Question: I use <URL>.
So the main problem is that I need to see the checkbox (thead/td, and it shouldn't be active when clicked to sort the table as the row above) and also always see the tfoot - which is also hidden when add filter...
Here are my settings
'''
var Props = {
popup_filters: true,
mark_active_columns: true,
sort: true,
sort_config: {
sort_types:['EU','EU','EU','EU','EU','EU','EU','EU','EU','EU','EU','EU','EU','EU']
},
loader: true,
loader_html: '<img src="/images/load.gif" style="vertical-align:middle; margin:0 5px 0 5px"><span>Zarezhdane...</span>',
mark_active_columns: true,
col_0: "select",
col_1: "multiple",
col_2: "select",
col_3: "select",
cEUtom_slc_options: {
cols:[1],
texts: [['0- 50','60 - 80','80 - 100']],
values: [
['<=50','>60 && <=80','>80 && <=100']
],
sorts: [false],
sort_config: {
sort_types:['EU','EU','EU','EU','EU','EU','EU','EU','EU','EU','EU','EU','EU','EU']
},
},
themes: {
name:['MyTheme'],
src:['TableFilter/TF_Themes/MyTheme/MyTheme.css'],
description:['My stylesheet'],
initialize:[null]
}
};
setFilterGrid("advancedtable1",Props );
'''

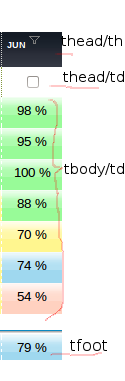
Answer: I found what I needed
first what we need to do is to get the row number of the footer:
'var totRowIndex = tf_Tag(tf_Id('advancedtable1'),"tr").length; //advancedtable1 is the table id'
then I added this
'rows_always_visible:[2,totRowIndex]' to the table props where 2 is the row in the th wich i wanted to always see and totRowIndex is the footer row.